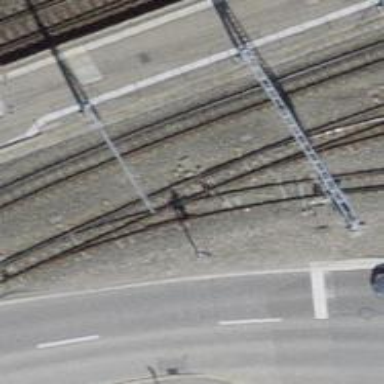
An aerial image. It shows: Narrow-gauge railway track with electrified contact line. The railway block is W6 with one track.